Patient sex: M
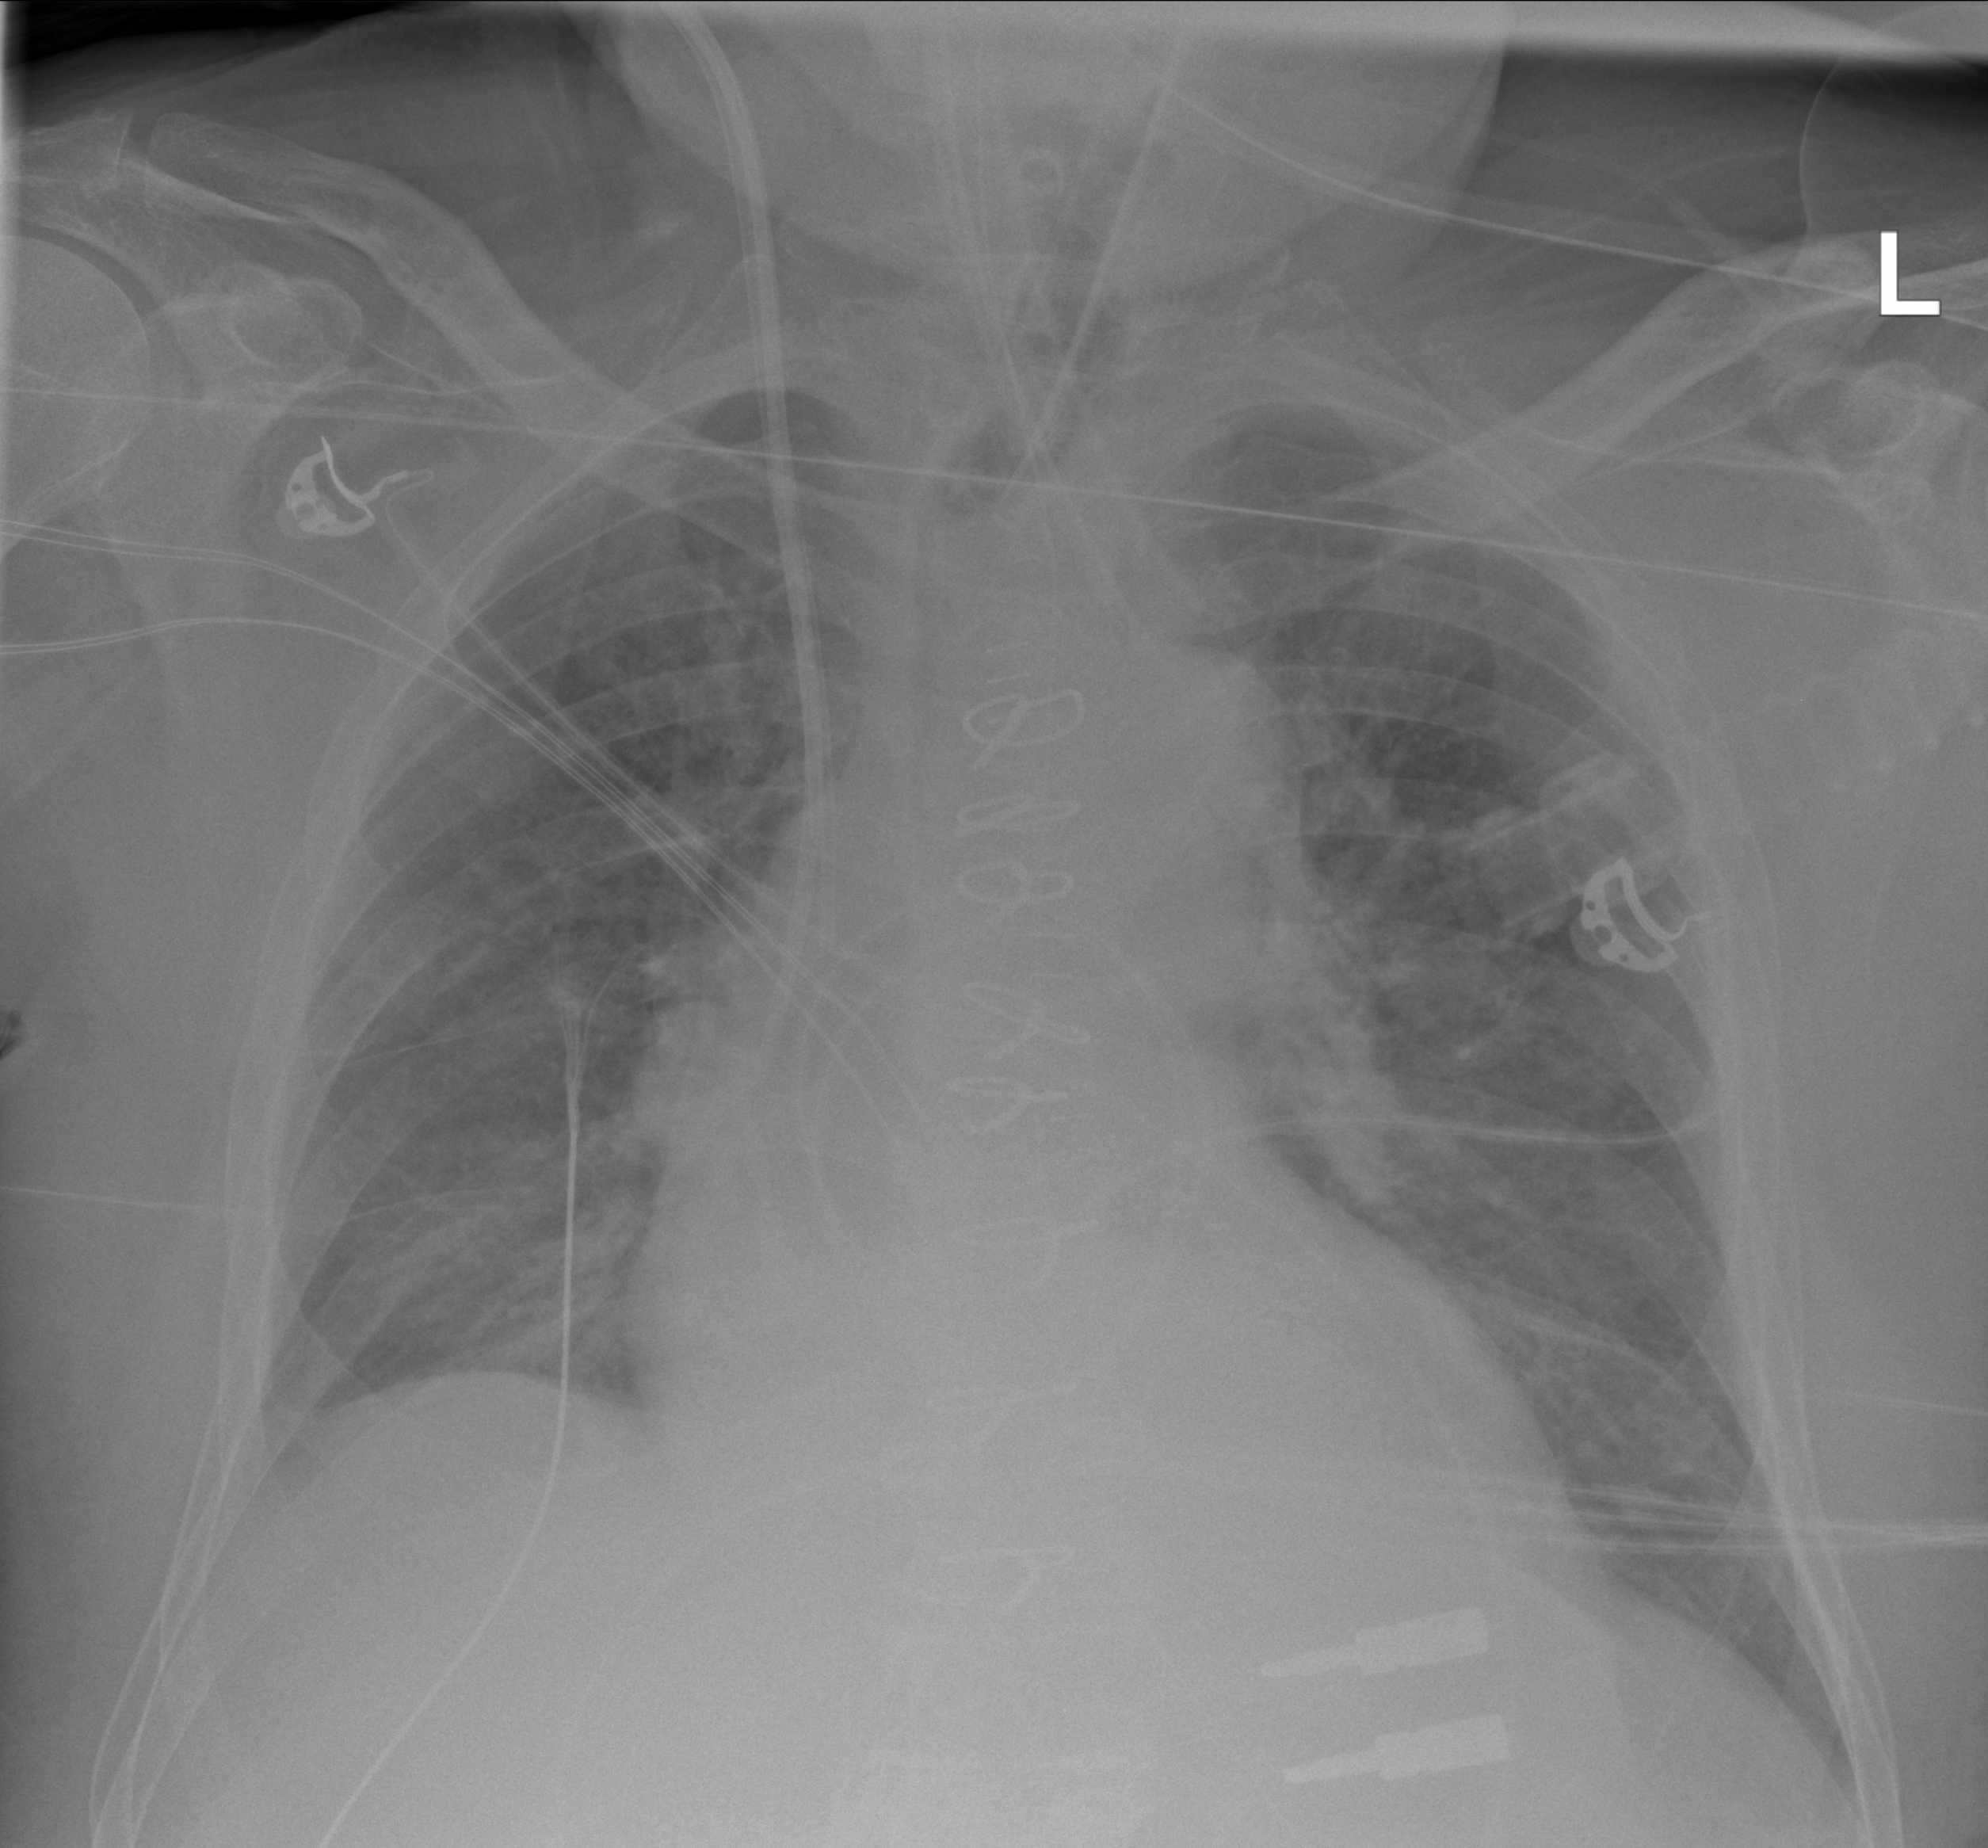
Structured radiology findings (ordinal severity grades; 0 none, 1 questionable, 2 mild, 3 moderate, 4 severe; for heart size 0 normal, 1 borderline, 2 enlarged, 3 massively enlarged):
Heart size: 2
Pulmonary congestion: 2
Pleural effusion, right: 2
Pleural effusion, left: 0
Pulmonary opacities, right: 2
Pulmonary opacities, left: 2
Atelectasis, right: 2
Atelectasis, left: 0